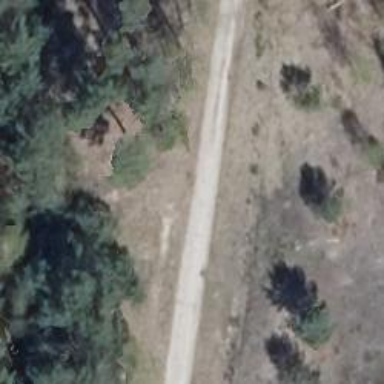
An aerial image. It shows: Track road with concrete plates surface of grade 2 quality.